Question: You can add an event listener to a node which detects mouse movement over it. This doesn't work if a mouse button was pressed before you moved over the node.
Does anyone know how to detect mouse movement while the button is pressed? So far I've only found a solution by using the <URL> data.
Here's the code including Uluk's solution. The old and new solution are switchable via the useNewVersion (Uluk's version) boolean:
'''
import javafx.application.Application;
import javafx.event.EventHandler;
import javafx.scene.Node;
import javafx.scene.Scene;
import javafx.scene.control.Label;
import javafx.scene.input.MouseEvent;
import javafx.scene.input.PickResult;
import javafx.scene.layout.BorderPane;
import javafx.scene.layout.Pane;
import javafx.scene.layout.StackPane;
import javafx.stage.Stage;
public class Main extends Application {
boolean useNewVersion= true;
int rows = 10;
int columns = 20;
double width = 1024;
double height = 768;
@Override
public void start(Stage primaryStage) {
try {
BorderPane root = new BorderPane();
// create grid
Grid grid = new Grid( columns, rows, width, height);
MouseGestures mg = new MouseGestures();
// fill grid
for (int row = 0; row < rows; row++) {
for (int column = 0; column < columns; column++) {
Cell cell = new Cell(column, row);
mg.makePaintable(cell);
grid.add(cell, column, row);
}
}
root.setCenter(grid);
// create scene and stage
Scene scene = new Scene(root, width, height);
scene.getStylesheets().add(getClass().getResource("application.css").toExternalForm());
primaryStage.setScene(scene);
primaryStage.show();
} catch (Exception e) {
e.printStackTrace();
}
}
public static void main(String[] args) {
launch(args);
}
private class Grid extends Pane {
int rows;
int columns;
double width;
double height;
Cell[][] cells;
public Grid( int columns, int rows, double width, double height) {
this.columns = columns;
this.rows = rows;
this.width = width;
this.height = height;
cells = new Cell[rows][columns];
}
/**
* Add cell to array and to the UI.
*/
public void add(Cell cell, int column, int row) {
cells[row][column] = cell;
double w = width / columns;
double h = height / rows;
double x = w * column;
double y = h * row;
cell.setLayoutX(x);
cell.setLayoutY(y);
cell.setPrefWidth(w);
cell.setPrefHeight(h);
getChildren().add(cell);
}
}
private class Cell extends StackPane {
int column;
int row;
public Cell(int column, int row) {
this.column = column;
this.row = row;
getStyleClass().add("cell");
Label label = new Label(this.toString());
getChildren().add(label);
}
public void highlight() {
getStyleClass().add("cell-highlight");
}
public void unhighlight() {
getStyleClass().remove("cell-highlight");
}
public String toString() {
return this.column + "/" + this.row;
}
}
public class MouseGestures {
public void makePaintable( Node node) {
if( useNewVersion) {
node.setOnMousePressed( onMousePressedEventHandler);
node.setOnDragDetected( onDragDetectedEventHandler);
node.setOnMouseDragEntered( onMouseDragEnteredEventHandler);
} else {
node.setOnMousePressed( onMousePressedEventHandler);
node.setOnMouseDragged( onMouseDraggedEventHandler);
node.setOnMouseReleased( onMouseReleasedEventHandler);
}
}
/* old version */
EventHandler<MouseEvent> onMousePressedEventHandler = event -> {
Cell cell = (Cell) event.getSource();
if( event.isPrimaryButtonDown()) {
cell.highlight();
} else if( event.isSecondaryButtonDown()) {
cell.unhighlight();
}
};
EventHandler<MouseEvent> onMouseDraggedEventHandler = event -> {
PickResult pickResult = event.getPickResult();
Node node = pickResult.getIntersectedNode();
if( node instanceof Cell) {
Cell cell = (Cell) node;
if( event.isPrimaryButtonDown()) {
cell.highlight();
} else if( event.isSecondaryButtonDown()) {
cell.unhighlight();
}
}
};
EventHandler<MouseEvent> onMouseReleasedEventHandler = event -> {
};
EventHandler<MouseEvent> onDragDetectedEventHandler = event -> {
Cell cell = (Cell) event.getSource();
cell.startFullDrag();
};
EventHandler<MouseEvent> onMouseDragEnteredEventHandler = event -> {
Cell cell = (Cell) event.getSource();
if( event.isPrimaryButtonDown()) {
cell.highlight();
} else if( event.isSecondaryButtonDown()) {
cell.unhighlight();
}
};
}
}
'''
In the end you should be able to paint via primary mouse button and erase the paint via secondary mouse button:

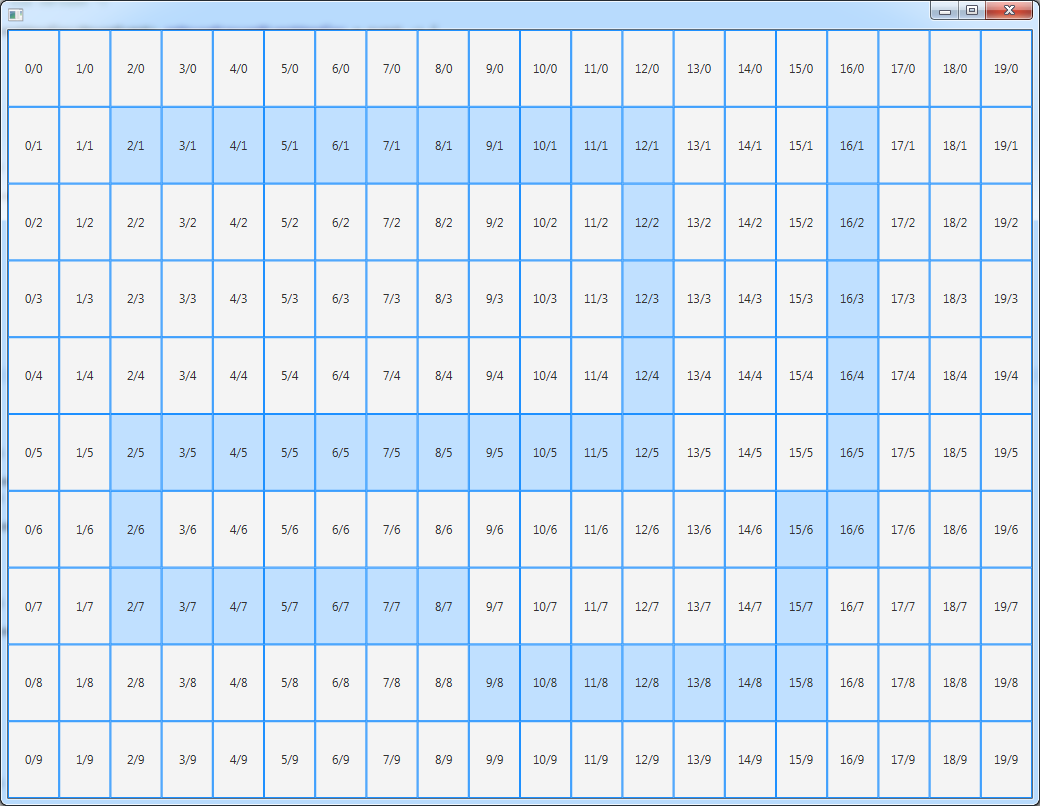
Answer: The (source) node which handles the initial 'DRAG_DETECTED' event should invoke 'sourceNode.startFullDrag()', then the target node will able to handle one of <URL>' method.